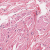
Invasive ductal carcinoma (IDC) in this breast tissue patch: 0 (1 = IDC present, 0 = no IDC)